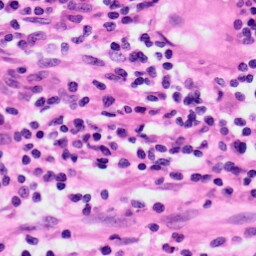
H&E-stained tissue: Lung